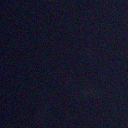
Screen state: off